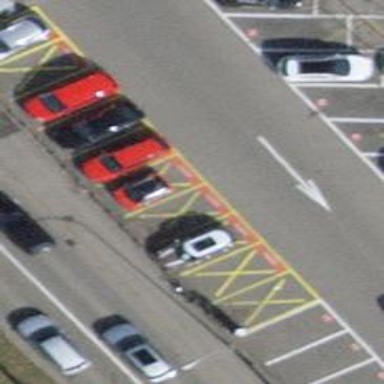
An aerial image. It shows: Car sharing facility.